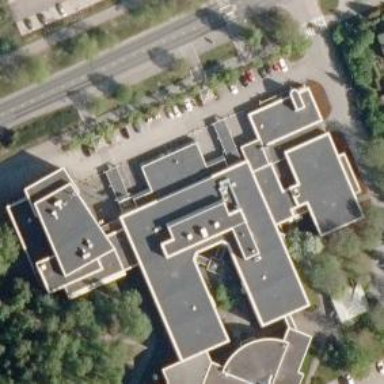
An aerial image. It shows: School.